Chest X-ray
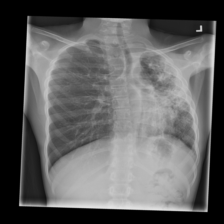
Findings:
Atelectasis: negative
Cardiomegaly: negative
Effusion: negative
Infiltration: negative
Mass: negative
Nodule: negative
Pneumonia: negative
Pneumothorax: negative
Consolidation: negative
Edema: negative
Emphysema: negative
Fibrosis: positive
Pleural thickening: negative
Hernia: negative